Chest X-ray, PA view. Patient: 49 years old, sex M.
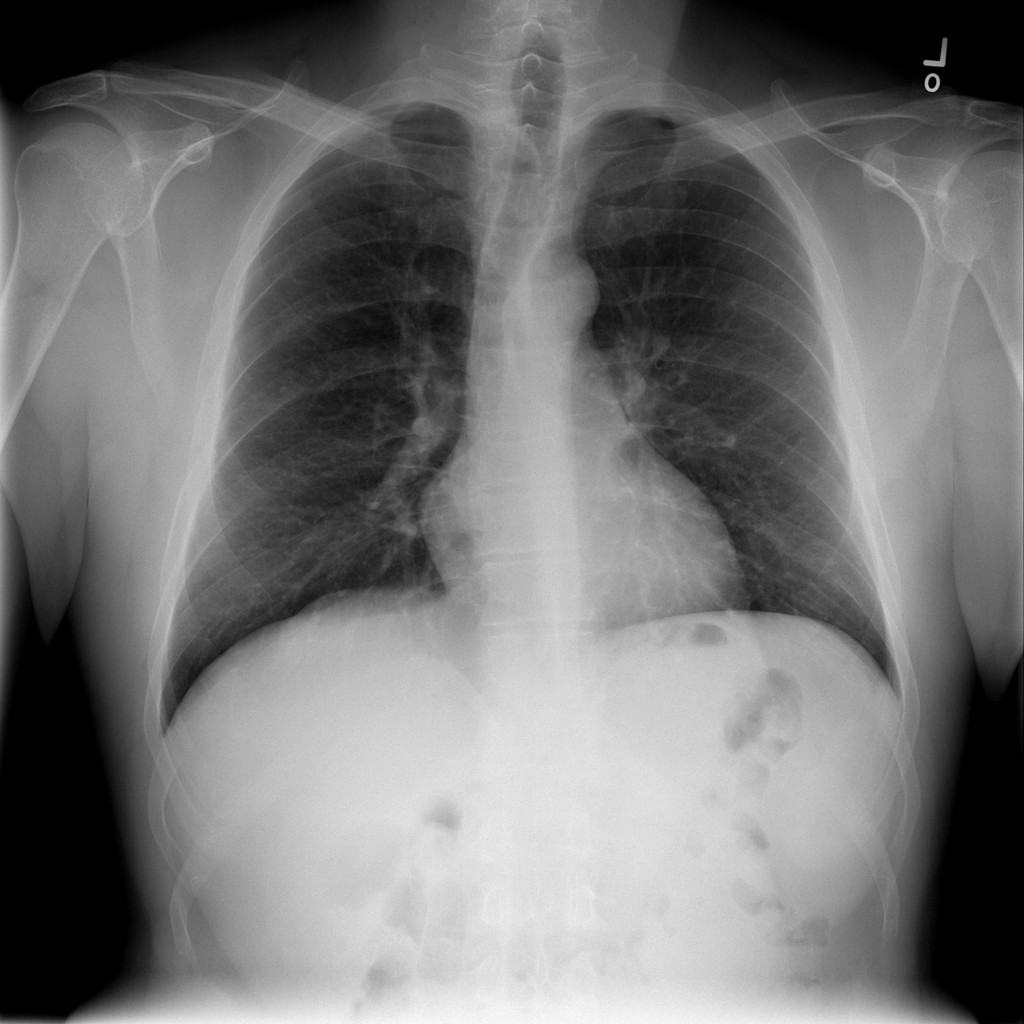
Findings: No Finding